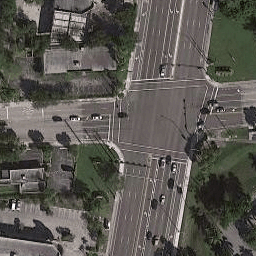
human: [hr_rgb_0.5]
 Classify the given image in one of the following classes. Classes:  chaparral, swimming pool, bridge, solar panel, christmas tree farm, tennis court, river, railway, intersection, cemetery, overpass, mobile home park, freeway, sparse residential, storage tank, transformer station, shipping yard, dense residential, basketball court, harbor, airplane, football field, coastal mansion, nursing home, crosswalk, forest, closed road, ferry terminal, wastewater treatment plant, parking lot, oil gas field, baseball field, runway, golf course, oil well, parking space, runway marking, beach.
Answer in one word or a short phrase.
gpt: intersection